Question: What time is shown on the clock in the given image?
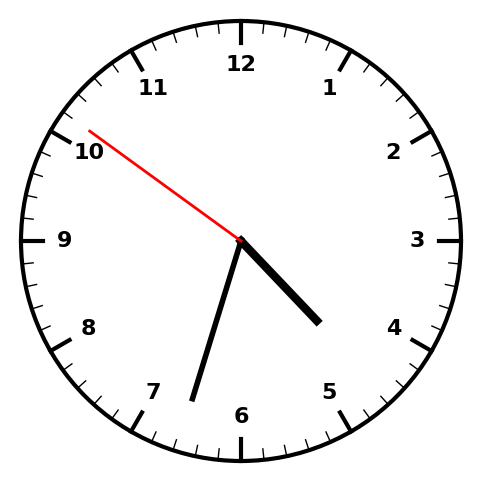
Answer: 04:32:51